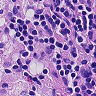
Metastatic tissue present: no